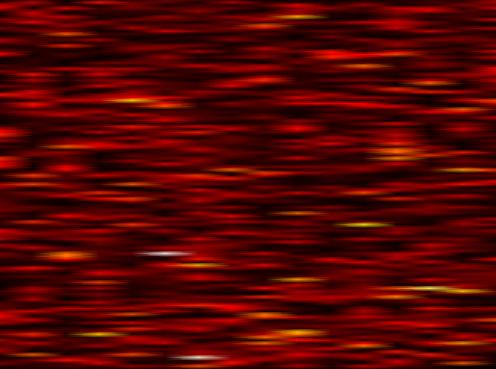
Label: UFMC